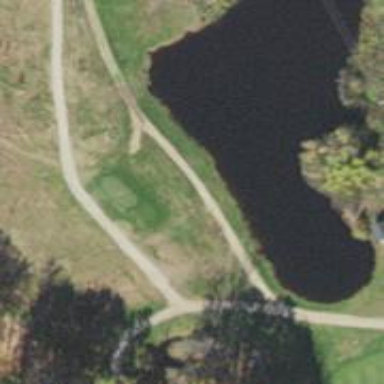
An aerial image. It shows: Path for both road and golf.